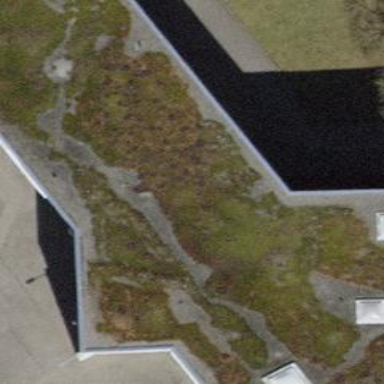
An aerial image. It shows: View of roof of building.